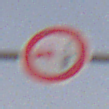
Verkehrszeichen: VerbotUeberholenEinspurigeFahrzeuge
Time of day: MorningAfternoon
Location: Outdoor (Nature)
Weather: PartlyCloudy
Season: NotSpecified
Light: Natural